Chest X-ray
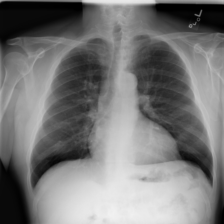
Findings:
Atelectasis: negative
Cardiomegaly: negative
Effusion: negative
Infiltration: negative
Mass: negative
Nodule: negative
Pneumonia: negative
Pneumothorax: negative
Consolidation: negative
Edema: negative
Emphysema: negative
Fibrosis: negative
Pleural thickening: negative
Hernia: negative